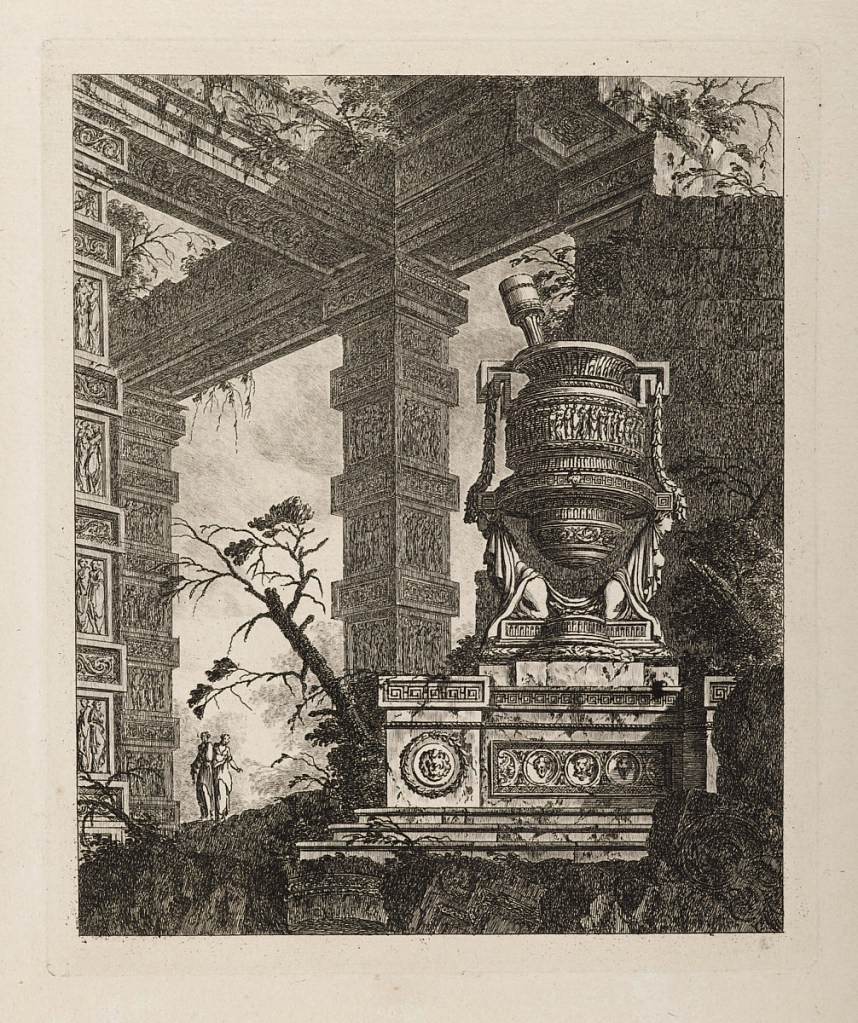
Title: "Vase reposant sur deux Sphinx adossés", plate 2 from the series Vasi...
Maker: Jean-Laurent Legeay, French, ca. 1710–86
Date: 1768, published 1770
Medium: Etching on paper
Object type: Print
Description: Architectural fantasy. A framework of beams and posts/piers of a building without walls and roof.  Tree branches and small bushes grow or project from the structure.  In the foreground, at right, is a large scale mortar, placed on a horizontal pedestal.  In the far distance, at left, two small scale figures are standing next to one of the posts/piers.